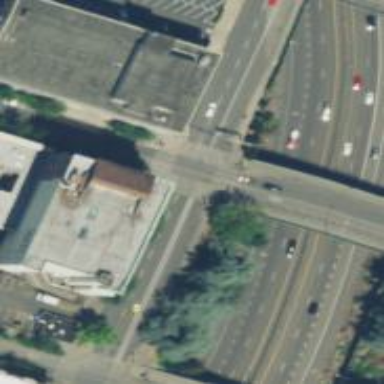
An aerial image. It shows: Unclassified road with asphalt surface running over bridge. The bridge has embedded light rail tracks.